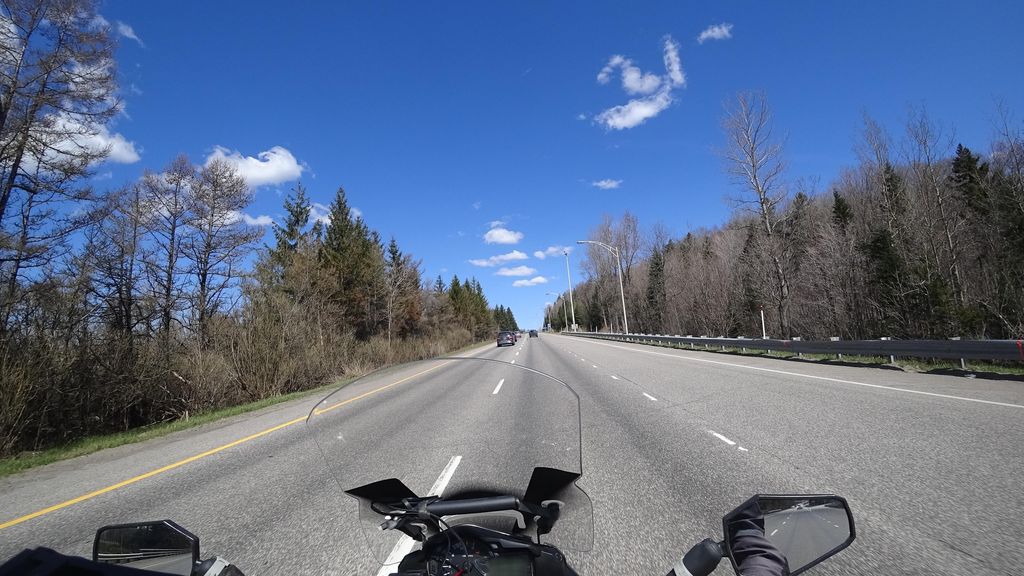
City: quebec_city